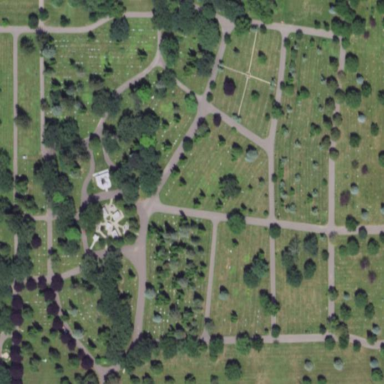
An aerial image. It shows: Cemetery.